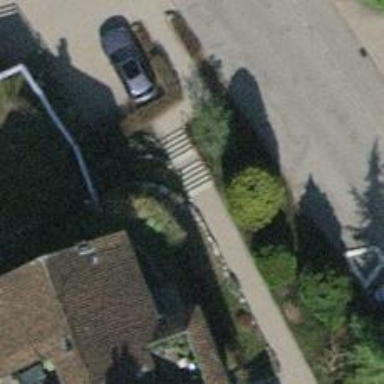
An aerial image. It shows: Set of steps on the road.